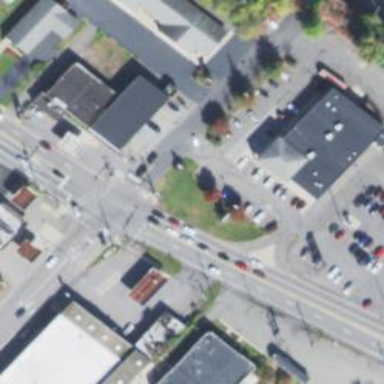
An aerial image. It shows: Pharmacy providing healthcare services.